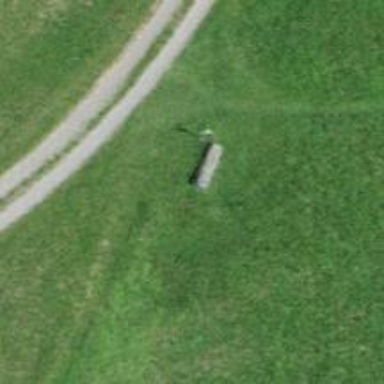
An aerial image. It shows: Brown bench in the vicinity.